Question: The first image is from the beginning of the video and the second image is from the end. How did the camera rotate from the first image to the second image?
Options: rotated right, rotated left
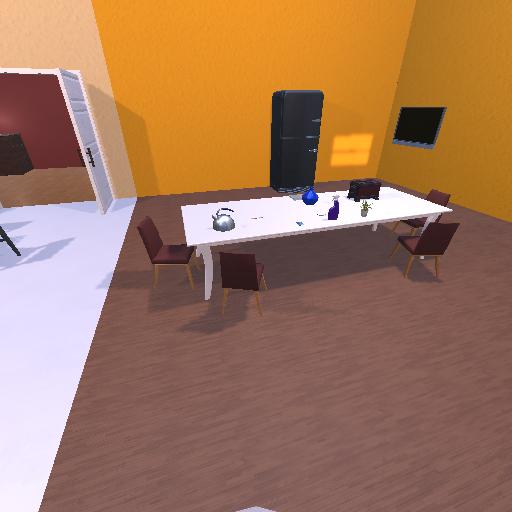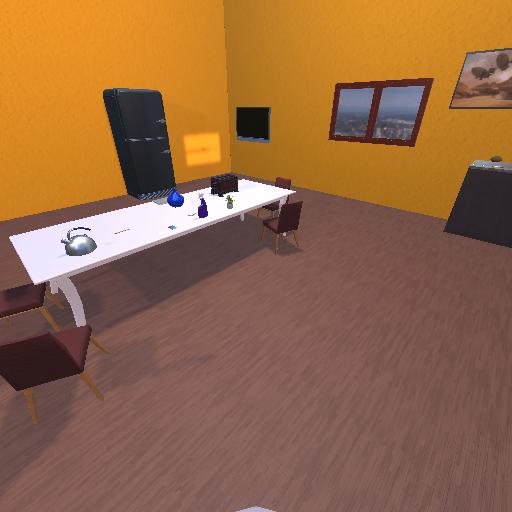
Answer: rotated right